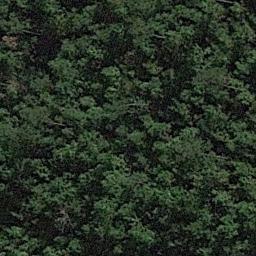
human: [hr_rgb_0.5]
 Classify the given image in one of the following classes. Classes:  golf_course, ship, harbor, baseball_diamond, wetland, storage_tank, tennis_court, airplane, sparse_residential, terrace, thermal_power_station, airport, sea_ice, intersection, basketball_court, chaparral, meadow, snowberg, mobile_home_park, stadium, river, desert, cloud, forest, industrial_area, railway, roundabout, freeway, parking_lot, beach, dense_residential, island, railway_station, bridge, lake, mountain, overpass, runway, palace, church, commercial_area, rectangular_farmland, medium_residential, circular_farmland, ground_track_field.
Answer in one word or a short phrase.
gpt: forest